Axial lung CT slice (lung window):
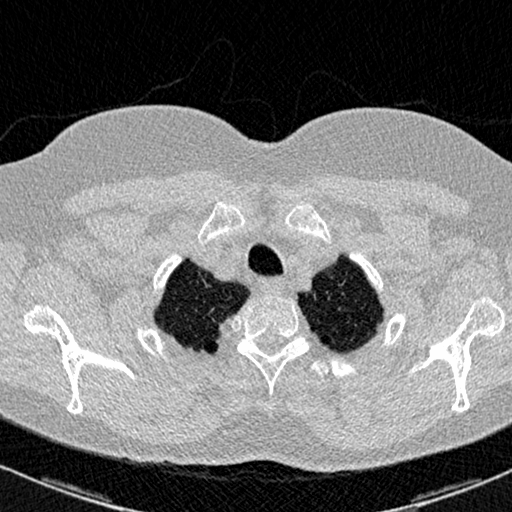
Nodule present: no